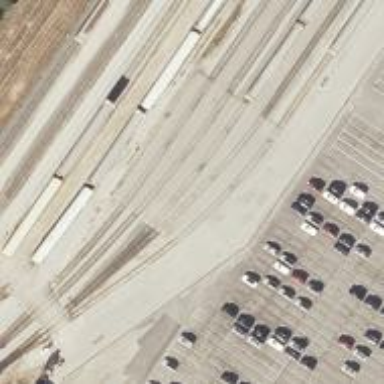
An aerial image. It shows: Rail spur service.